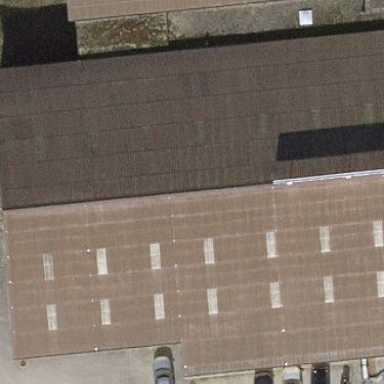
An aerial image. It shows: Warehouse building.